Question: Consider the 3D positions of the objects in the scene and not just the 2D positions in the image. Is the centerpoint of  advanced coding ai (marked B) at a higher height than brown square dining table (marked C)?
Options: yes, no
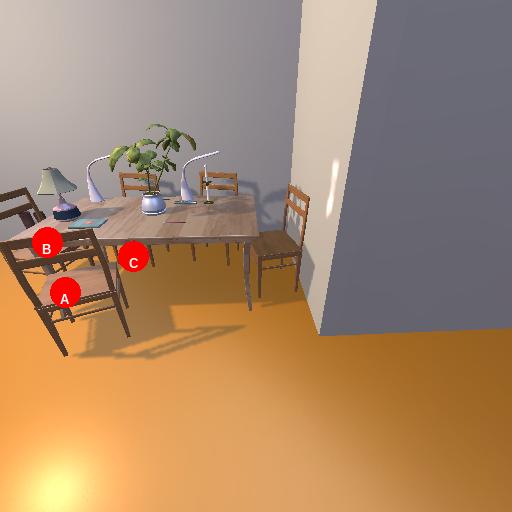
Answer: yes